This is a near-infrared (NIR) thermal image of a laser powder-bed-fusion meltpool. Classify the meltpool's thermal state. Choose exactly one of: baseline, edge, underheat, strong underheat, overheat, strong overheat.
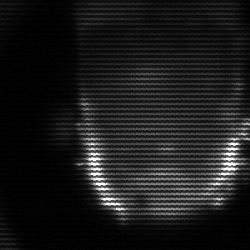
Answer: baseline